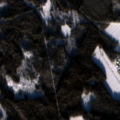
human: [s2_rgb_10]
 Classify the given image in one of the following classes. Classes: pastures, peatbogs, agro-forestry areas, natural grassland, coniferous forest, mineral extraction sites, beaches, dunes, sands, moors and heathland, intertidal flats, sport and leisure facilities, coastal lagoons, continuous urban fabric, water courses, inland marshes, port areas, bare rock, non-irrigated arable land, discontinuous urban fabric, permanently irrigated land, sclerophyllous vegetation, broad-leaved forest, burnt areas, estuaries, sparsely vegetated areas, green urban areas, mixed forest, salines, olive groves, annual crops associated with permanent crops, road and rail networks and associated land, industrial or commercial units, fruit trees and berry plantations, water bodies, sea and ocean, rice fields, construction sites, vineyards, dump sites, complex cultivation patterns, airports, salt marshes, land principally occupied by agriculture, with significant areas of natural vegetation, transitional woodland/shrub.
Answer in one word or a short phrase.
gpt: land principally occupied by agriculture, with significant areas of natural vegetation, coniferous forest, mixed forest, transitional woodland/shrub